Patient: sex M, age 65
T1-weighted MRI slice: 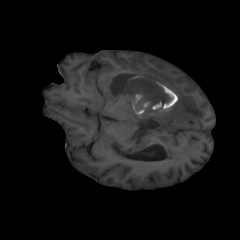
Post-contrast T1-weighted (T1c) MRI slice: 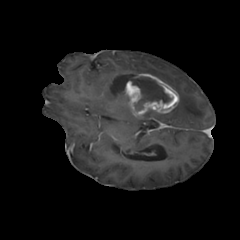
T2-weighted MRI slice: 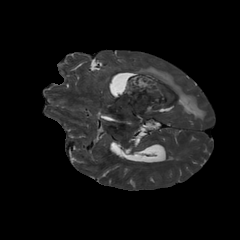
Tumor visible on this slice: yes
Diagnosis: Glioblastoma, IDH-wildtype
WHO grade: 4